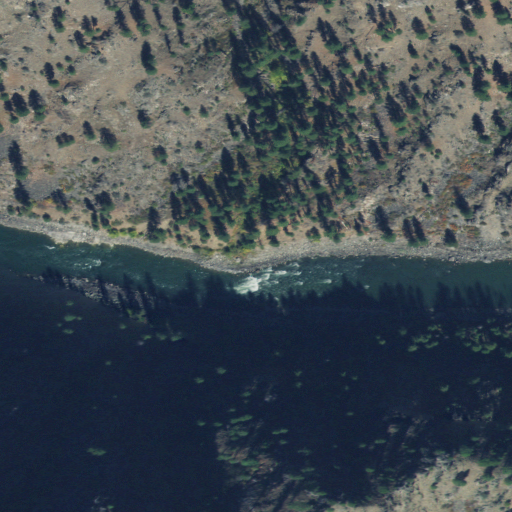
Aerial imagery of bar in Idaho named Deer Park Bar containing evergreen forest, grassland, shrub, and open water